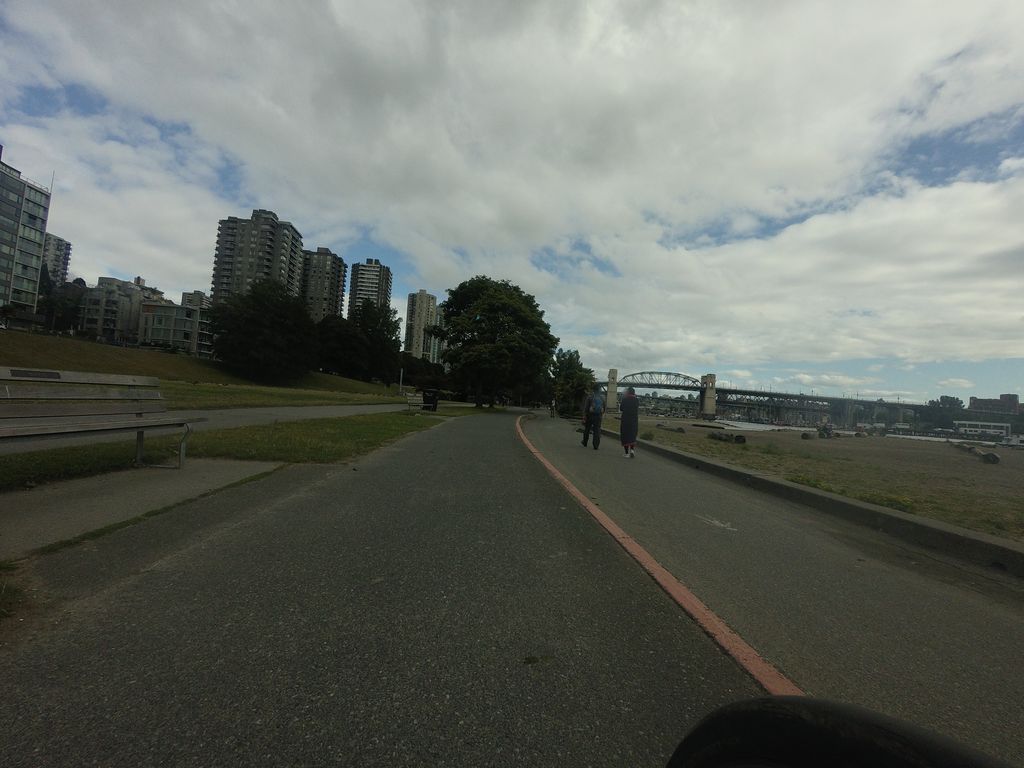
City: vancouver